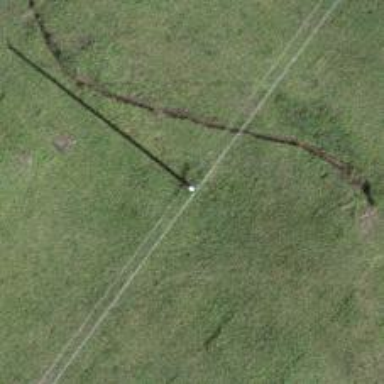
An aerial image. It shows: Utility pole in the area.